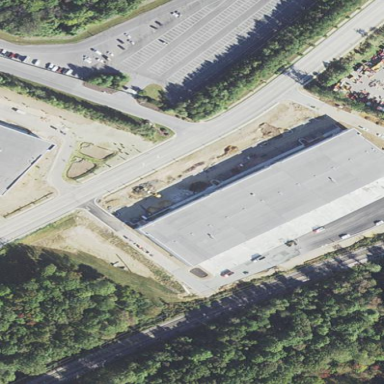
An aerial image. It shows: Warehouse building.